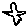
Label: bird